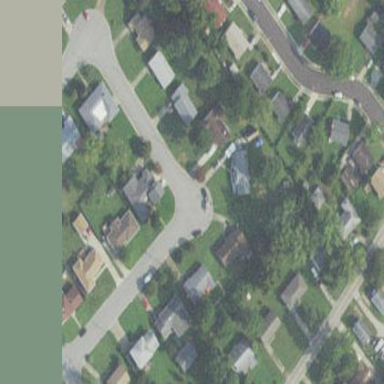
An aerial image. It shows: This residential area consists of single-family homes.